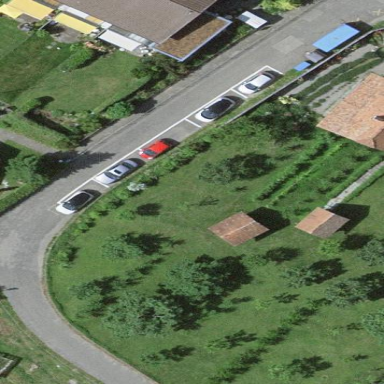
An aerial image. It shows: Street-side parking area with parallel orientation on asphalt surface.